Question: I want to build a simple image gallery in grid layout, and I'm using something like this
<URL> to zoom hovered images.
But instead the table-style from the link, I'd rather use an UL (unsorted list). Well maybe table is also ok, you tell me :)
'''
<ul id="grid">
<li class="thumb"><a href="images/001.jpg" style="position:relative; left:2px; top:1px">
<img class="" src="images/001thumb.jpg" alt="" onMouseOver="JSFX.zoomIn(this)" onMouseOut="JSFX.zoomOut(this)">
</a></li>
<li class="thumb"><a href="images/002.jpg" style="position:relative; left:3px; top:0px">
<img class="" src="images/002thumb.jpg" alt="" onMouseOver="JSFX.zoomIn(this)" onMouseOut="JSFX.zoomOut(this)">
</a></li>
<li class="thumb"><a href="images/003.jpg" style="position:relative; left:1px; top:1px">
<img class="" src="images/003thumb.jpg" alt="" onMouseOver="JSFX.zoomIn(this)" onMouseOut="JSFX.zoomOut(this)">
</a></li>
<li class="thumb"><a href="images/004.jpg" style="position:relative; left:0px; top:0px">
<img class="" src="images/004thumb.jpg" alt="" onMouseOver="JSFX.zoomIn(this)" onMouseOut="JSFX.zoomOut(this)">
</a></li>
<li class="thumb"><a href="images/005.jpg" style="position:relative; left:2px; top:3px">
<img class="" src="images/005thumb.jpg" alt="" onMouseOver="JSFX.zoomIn(this)" onMouseOut="JSFX.zoomOut(this)">
</a></li>
</ul>
'''
My problem is - as I'm not very good in this - I don't know how to adjust the CSS so that the elements around the hovered image won't get shifted..
I tried some things like display:block, but I guess I just don't know how would be an easy way to build this at all.. I don't need to show you my current ccs, as it's just a mixed up bunch of sh* o.O
I tried layouts like in the following examples, and the one did the shifting of beneath elements, the other did not "hover-zoom", as all elements were fixed in size:
<URL>
<URL>
btw: in the anchor-tag, I'm using the style="..." (is inline-style html5-conform btw?) to individually shift the tiles, to create a bit of a random effect, but also not sure if I would put it there, in the li-tag, or img tag. I just don't wanna put it in the css for each image.
Finally it all should look like this:

Do you have some hints, or a helping hand for a very neat and easy css? I don't need nothing fancy, I will crop all my thumbnails by hand (well by photo-editor not scissors), and if it would be too complicated, I would also make the whole grid a fixed size, w/o resizing option. But preferable it should scale or rearrange on windowresize.
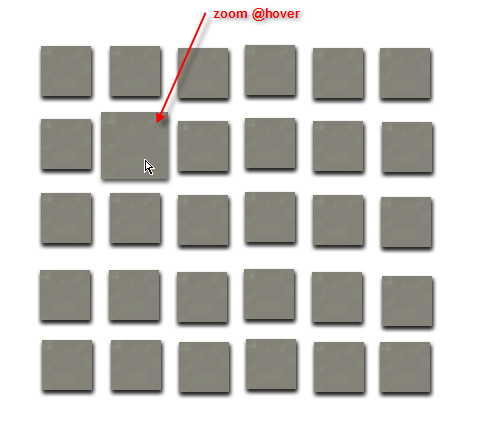
Answer: Here is one solution that may work for you:
<URL>
It's just a matter of having a hover state where you can change the 'width'+ 'height' or you can use 'transform: scale();'. I set the scaling elements to 'position: absolute' just so you can make sure the 'z-index' of the hovered element is always the highest.
HTML:
'''
<div class="wrapper">
<ul>
// many <li> elements
</ul>
</div>
'''
CSS:
.wrapper {width: 300px;}
'''
li {
display: inline-block;
height: 40px;
width: 40px;
position: relative;
padding: 3px;
}
a {
display: block;
height: 40px;
width: 40px;
background: lightblue;
position: absolute;
-webkit-transition: .3s;
transition: .3s;
}
a:hover {
-webkit-transform: scale(2,2);
transform: scale(2,2);
z-index: 100;
background: lightgreen;
}
'''